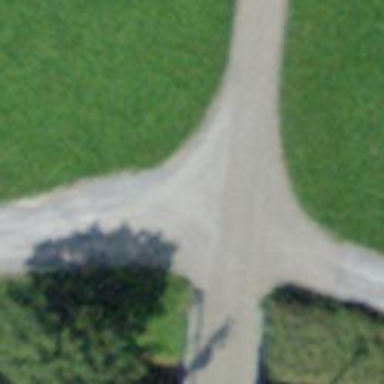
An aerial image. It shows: Unclassified road on bridge.